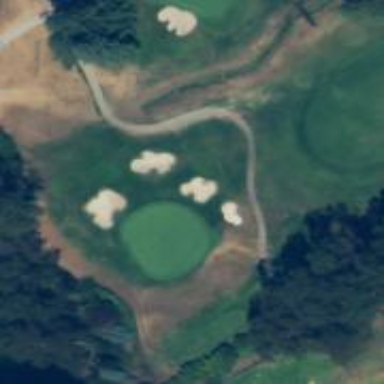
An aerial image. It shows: Golf hole.